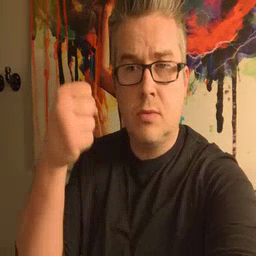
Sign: car